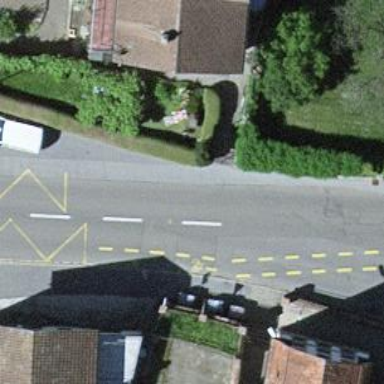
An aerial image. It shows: Tertiary road with asphalt surface. There is cycle lane on the left side of the road.